CT reconstruction: vmi40
Segmentation target: lesions
Patient: F, age 73
ISS stage: Stage 3
Metal implant: no
Axial slice:
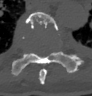
Sagittal slice:
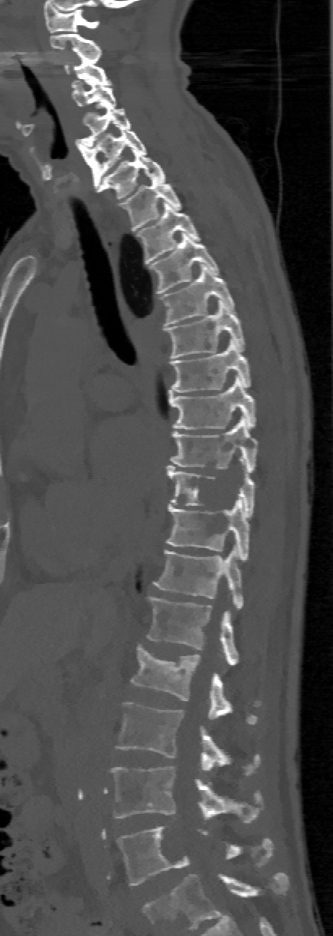